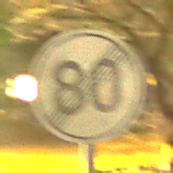
Verkehrszeichen: EndeGeschwindigkeit80
Umgebung: Outdoor, Suburban
Tageszeit: Night
Wetter: Clear
Licht: Artificial
Jahreszeit: NotSpecified
Kontrast: HighContrast